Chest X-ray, PA view. Patient: 32 years old, sex M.
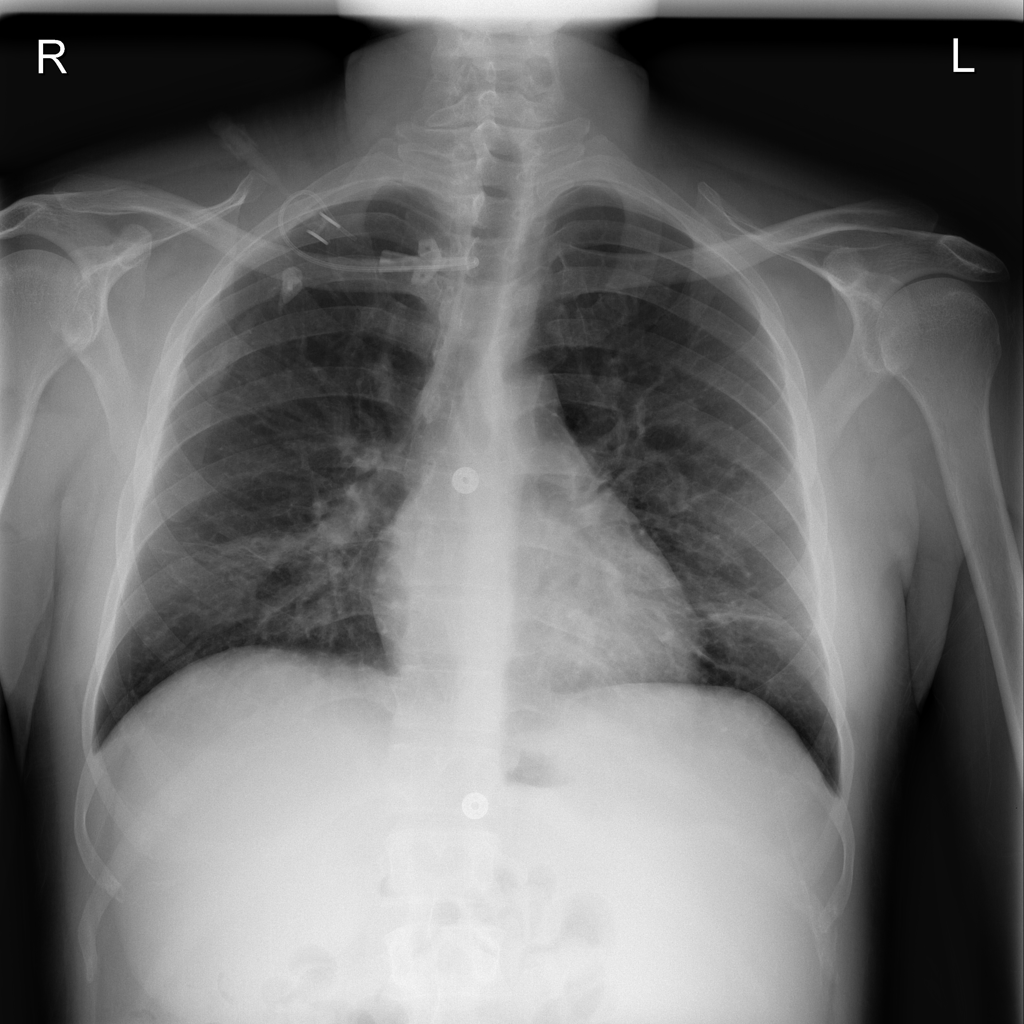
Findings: Atelectasis